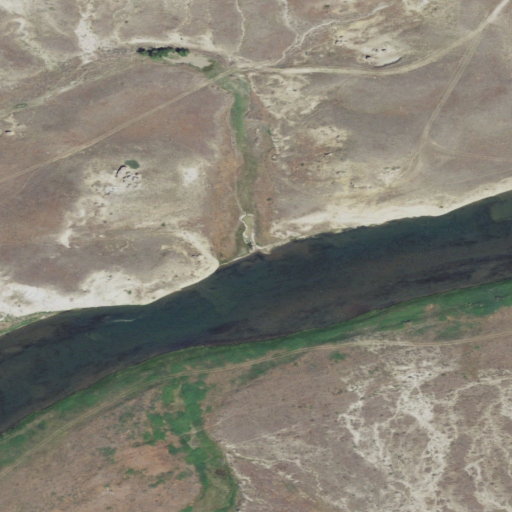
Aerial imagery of valley in Montana named Eightmile Coulee containing grassland, shrub, open water, and herbaceous wetlands